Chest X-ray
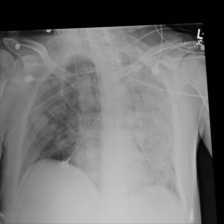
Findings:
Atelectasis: negative
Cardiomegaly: negative
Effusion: negative
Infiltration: negative
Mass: negative
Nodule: negative
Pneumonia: negative
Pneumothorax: negative
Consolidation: negative
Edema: negative
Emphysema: negative
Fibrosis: negative
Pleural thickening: negative
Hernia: negative